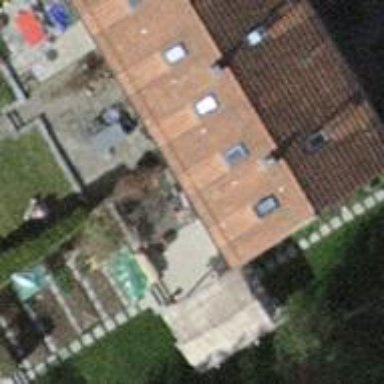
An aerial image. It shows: Simple and straightforward house.